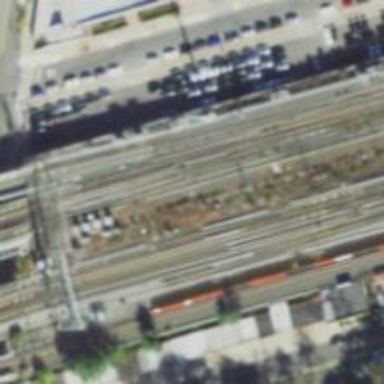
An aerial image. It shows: Railway track with contact lines for electrification.